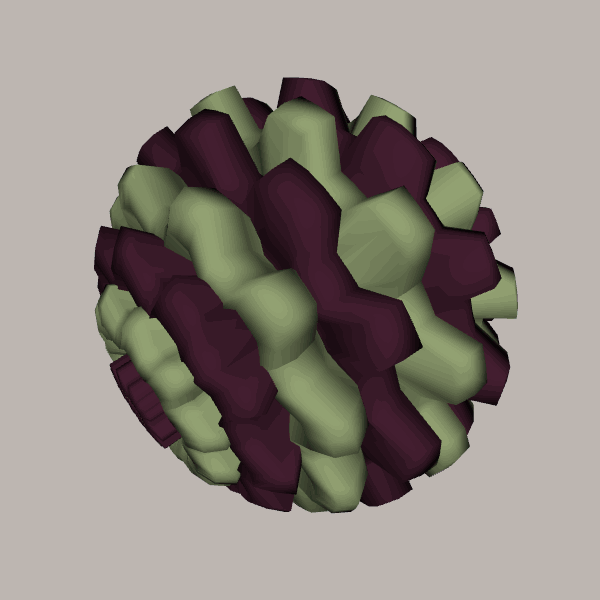
Background: light